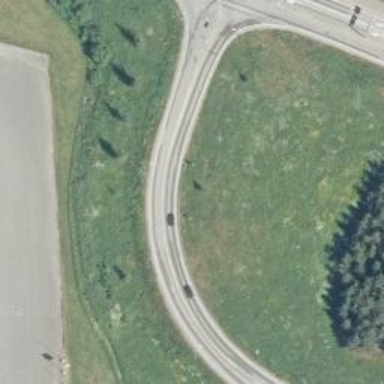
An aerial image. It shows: Asphalt trunk link road.